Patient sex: M
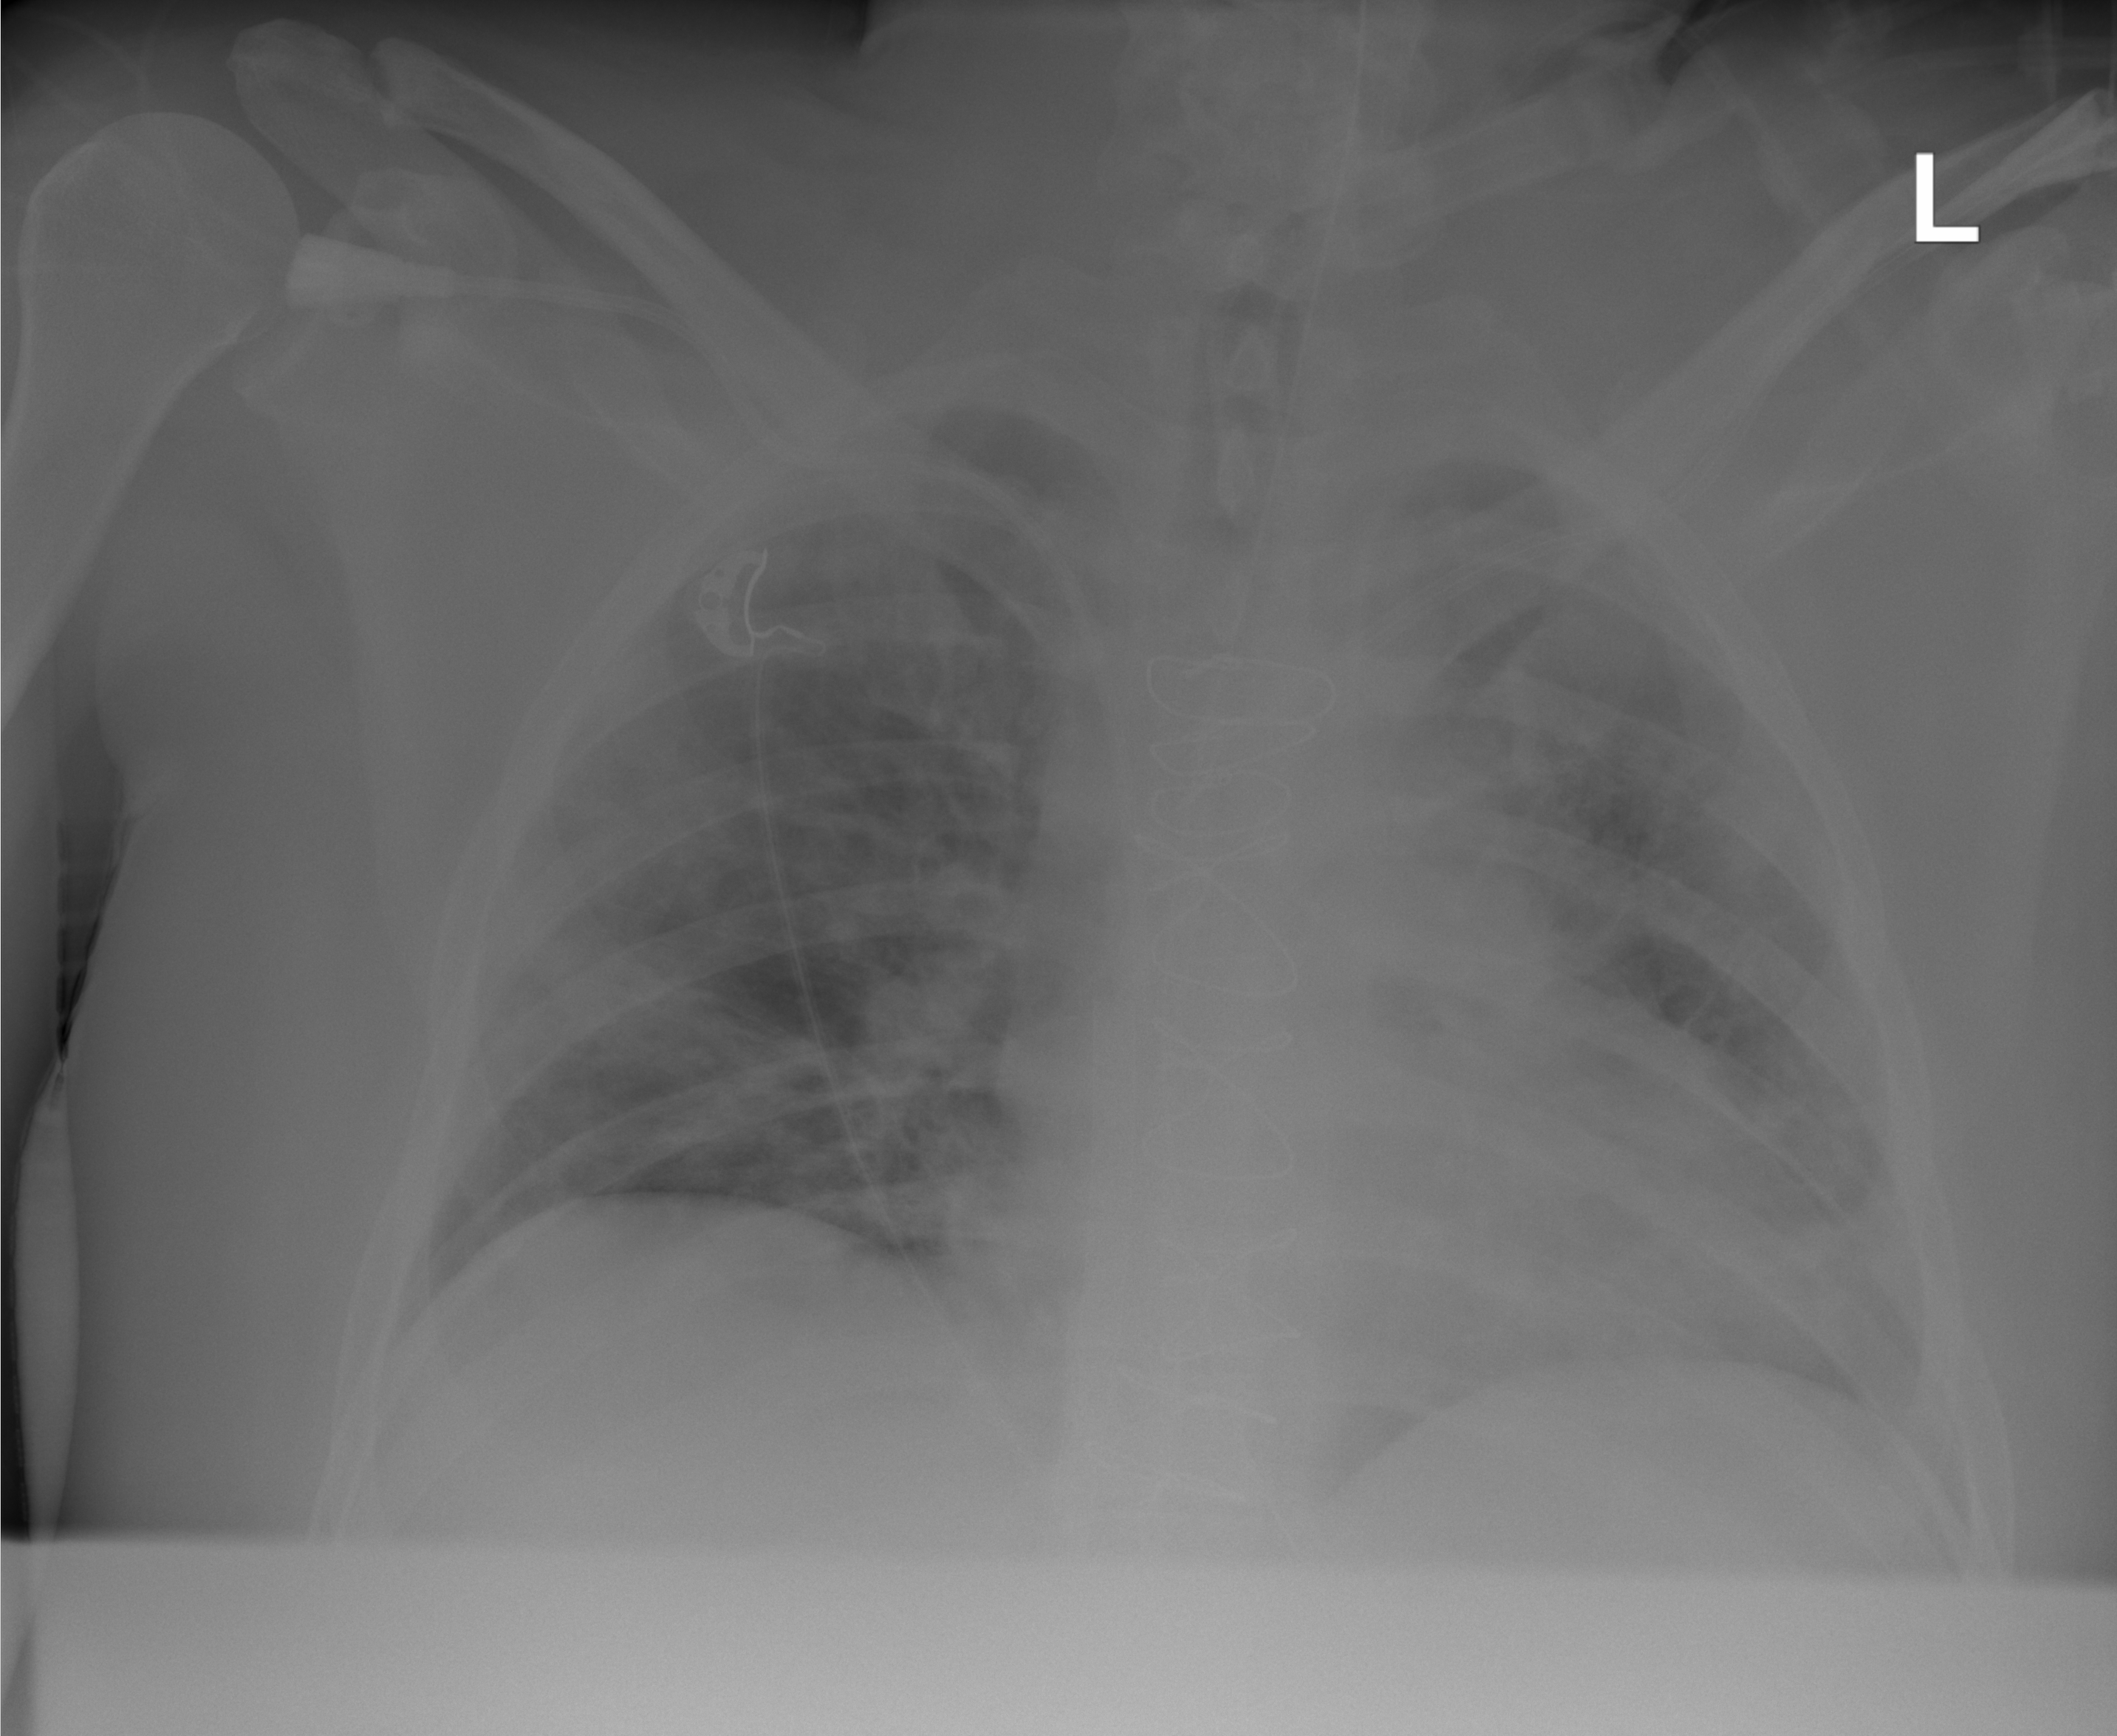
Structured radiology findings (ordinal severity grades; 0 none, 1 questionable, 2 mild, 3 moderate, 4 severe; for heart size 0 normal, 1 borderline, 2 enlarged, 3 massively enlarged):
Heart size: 2
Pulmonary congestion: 2
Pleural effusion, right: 0
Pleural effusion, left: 2
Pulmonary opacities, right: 3
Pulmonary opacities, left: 3
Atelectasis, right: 0
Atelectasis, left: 2